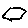
Label: hexagon